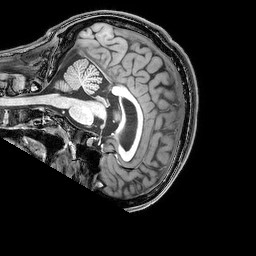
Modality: T1w
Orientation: sagittal
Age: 22
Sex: male